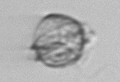
Label: Protoperidinium